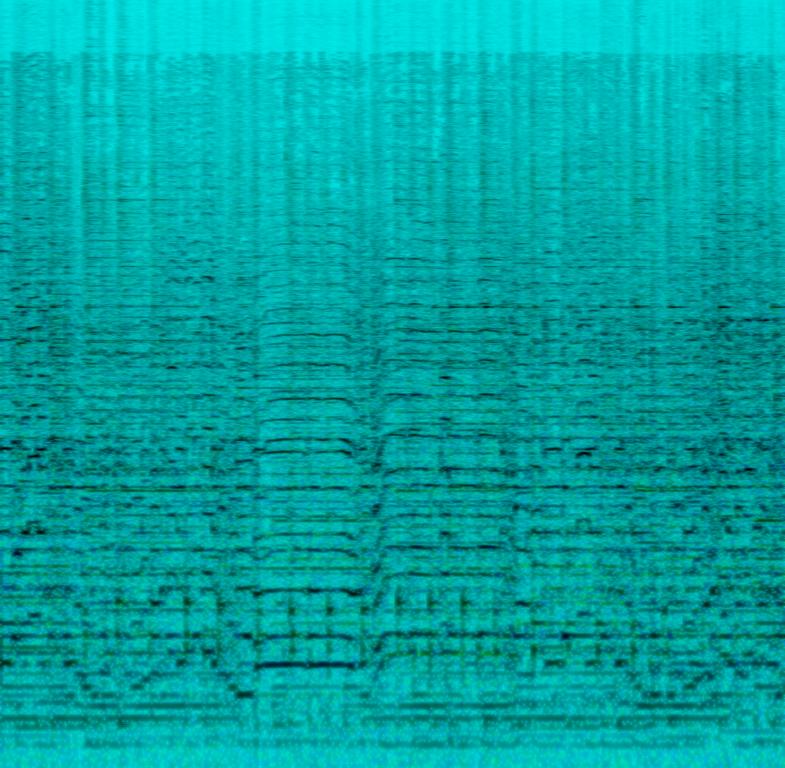
The song is an instrumental. The song is slow tempo with a fiddler plays a rhythmic melody accompanied by a guitar accompaniment and other percussive instruments. The song is spirited and energetic. The song has country or Celtic influences. The song has average quality audio.